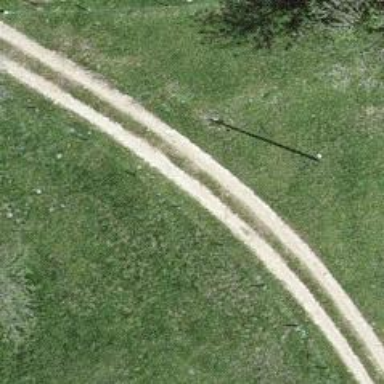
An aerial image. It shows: Track road with grade4 tracktype.